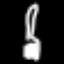
Label: fork